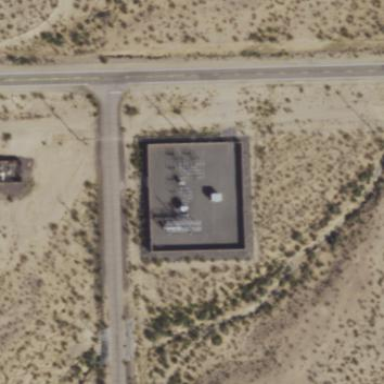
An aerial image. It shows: Outdoor power substation surrounded by wall. The substation operates at the transmission level.